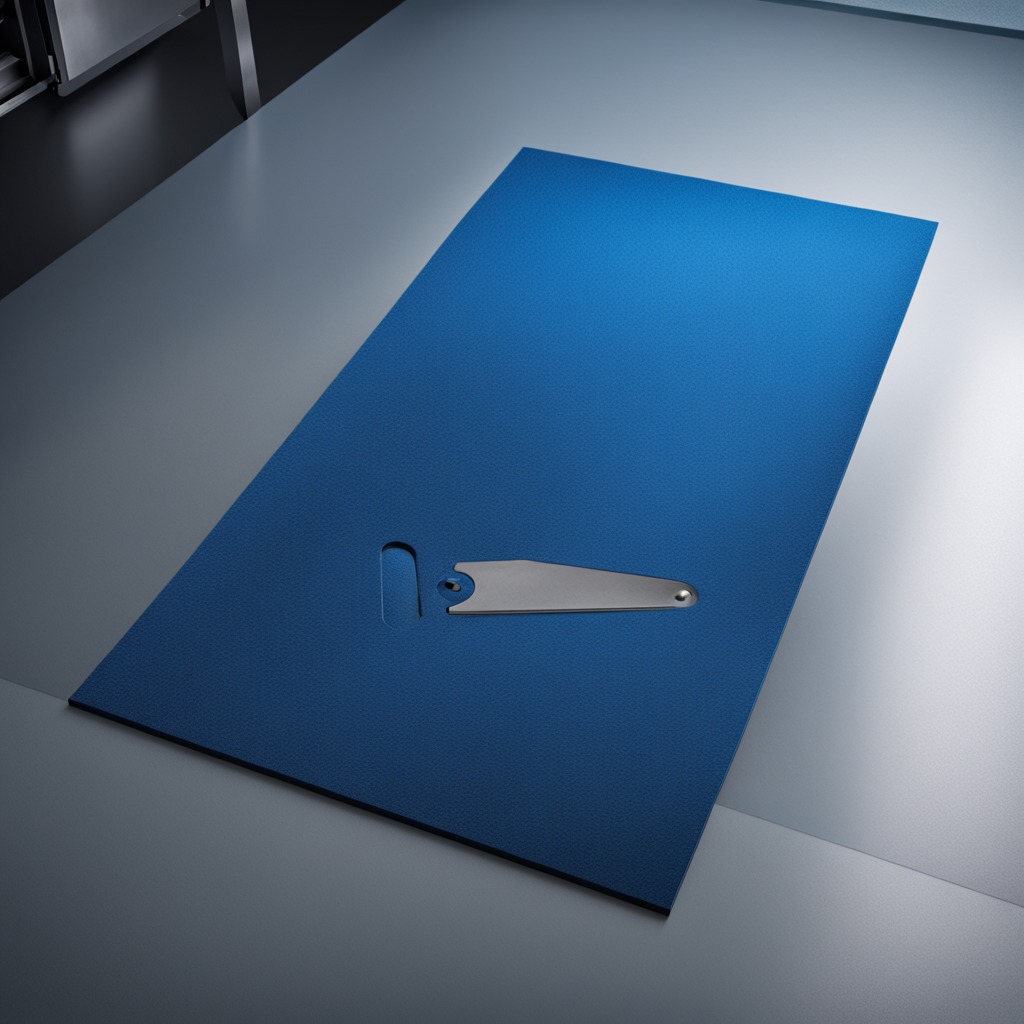
A metal saw lies on the tabletop.